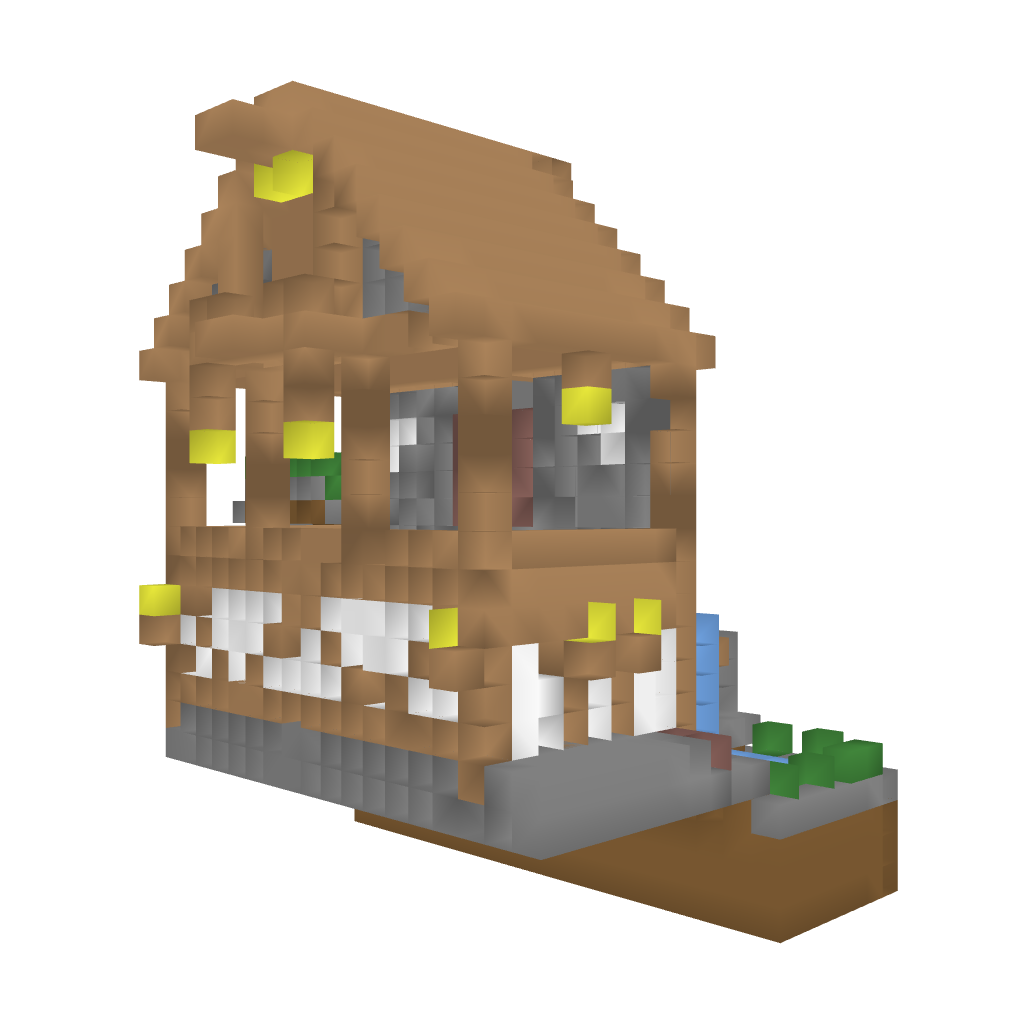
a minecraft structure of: Medieval water mill bad low quality